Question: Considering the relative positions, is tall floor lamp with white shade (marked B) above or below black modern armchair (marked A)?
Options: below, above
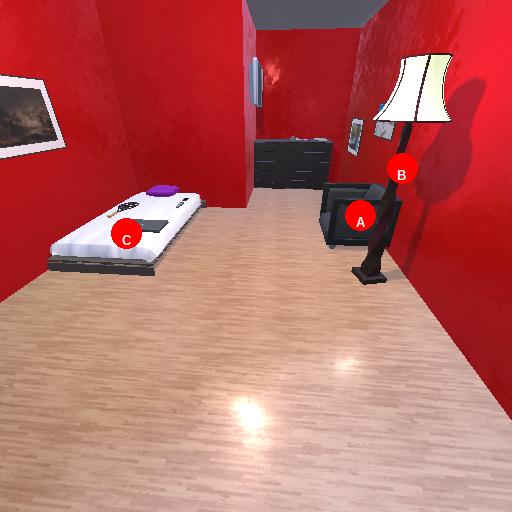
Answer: below